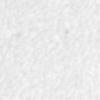
Label: no_change